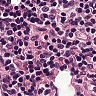
Metastatic tissue present: no